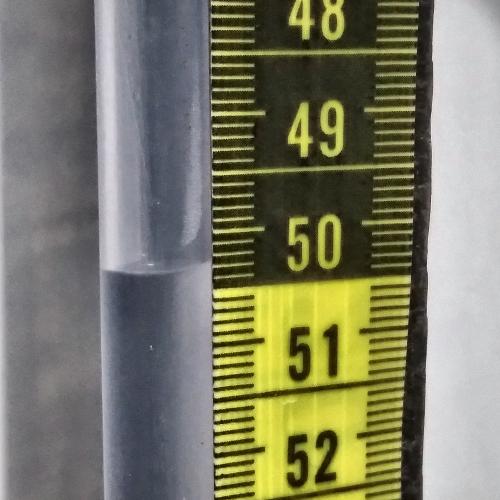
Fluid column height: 50.3 cm